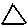
Label: triangle